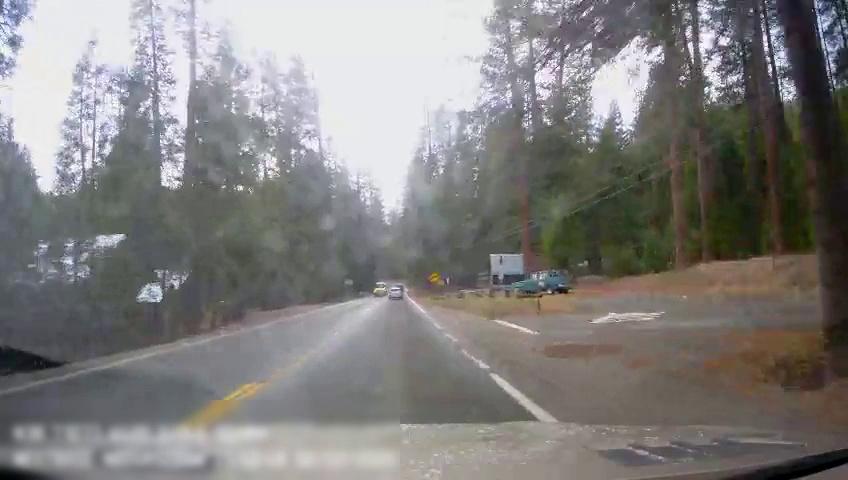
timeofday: Day
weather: Sunny
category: Drivable Space
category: Vehicles | SUV
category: Vehicles | SUV
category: Vehicles | Truck
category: Lanes | Current Lane
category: Lanes | Current Lane
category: Lanes | Opposite Lane
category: Lanes | Opposite Lane
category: Traffic | Signs